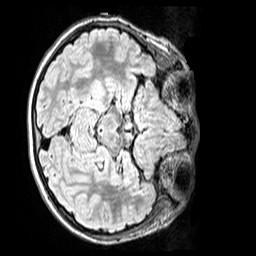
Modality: FLAIR
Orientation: axial
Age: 9
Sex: female
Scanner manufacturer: siemens
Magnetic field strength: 3 T
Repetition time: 5 s
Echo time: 0.388 s